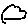
Label: cloud